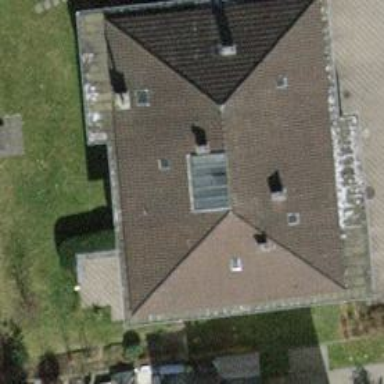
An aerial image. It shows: Building with tile roof.